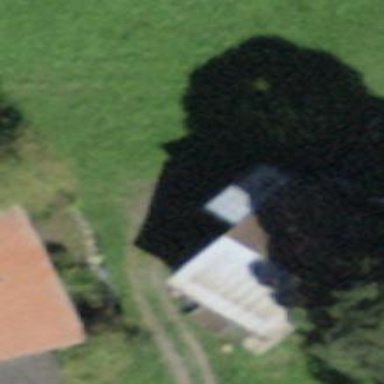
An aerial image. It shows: Barn.